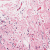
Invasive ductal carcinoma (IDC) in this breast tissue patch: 1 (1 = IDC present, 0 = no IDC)